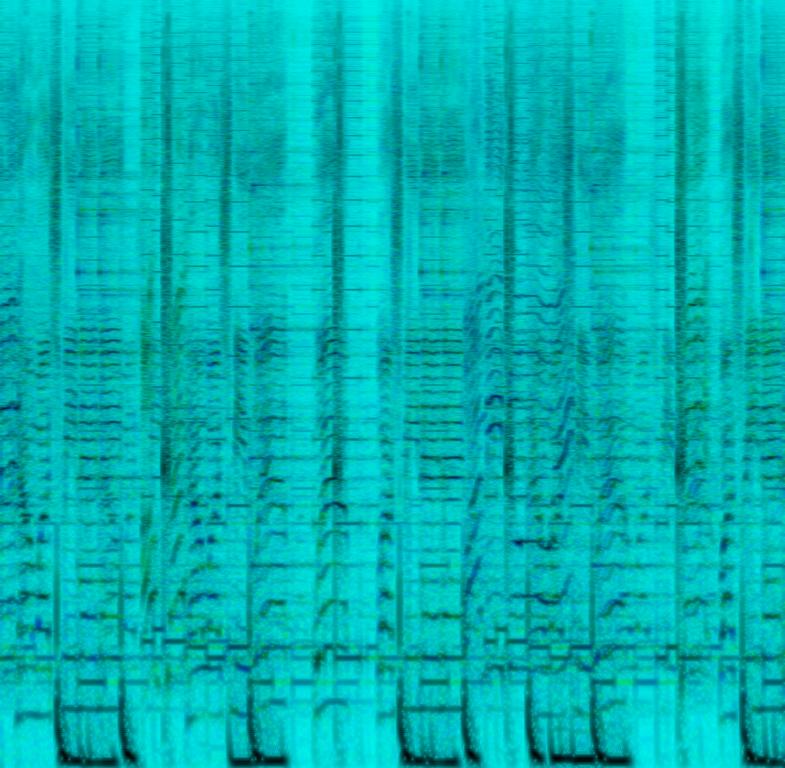
The Hip Hop song features an echoing male vocal, alongside exciting background male vocals, singing over shimmering bells, echoing synth lead melody, punchy kick, snaps and short 808 bass. It sounds groovy and addictive - like something you would hear in clubs and on a radio.